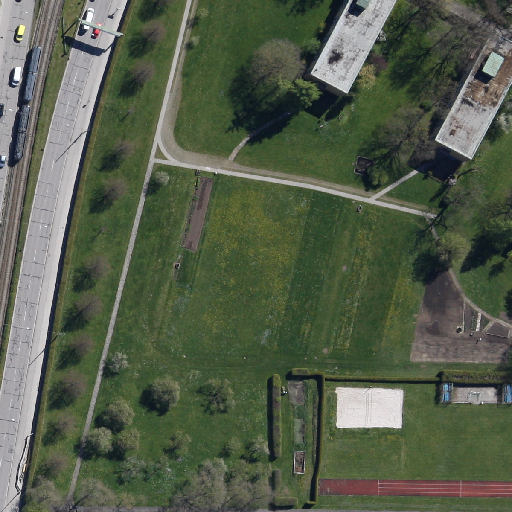
Referring expression: bikeway